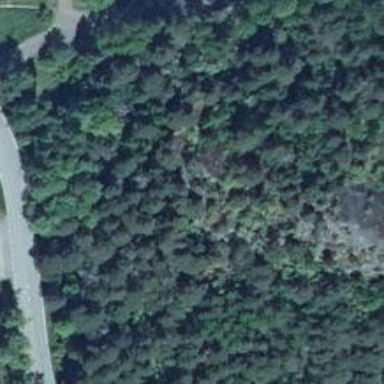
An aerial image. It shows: Natural cliff.